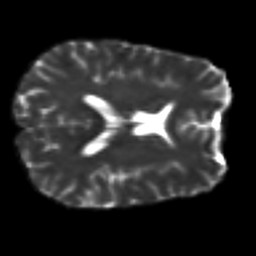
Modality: T2w
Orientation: axial
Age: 40
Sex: female
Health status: ill
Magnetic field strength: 3 T
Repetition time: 8.4 s
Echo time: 0.0926 s